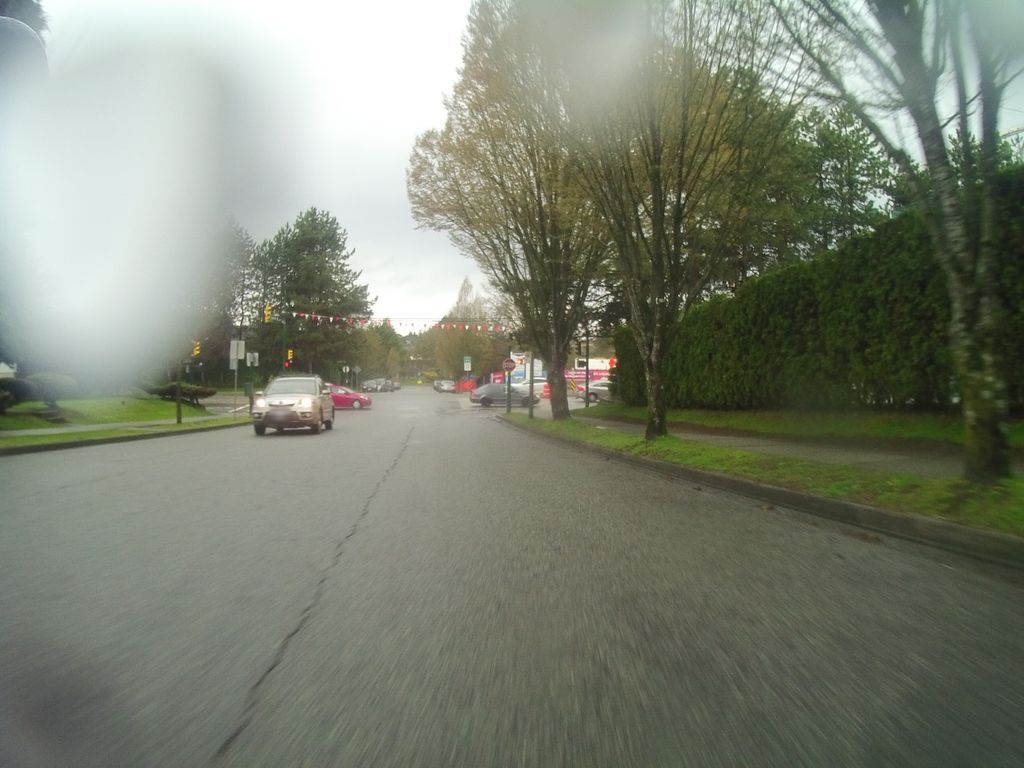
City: vancouver